Question: Recently I've found out <URL> to change google maps appearance as the following image suggests

In the help menu, it is adviced that 'JSON' can be used to modify the default map or create a new style. Even though I can get the code and understand its meaning, I don't know how and where to use it to create a black and white map style. How can I do that?
The code is
'''
[
{
"featureType": "landscape",
"stylers": [
{ "color": "#ffffff" }
]
},{
"featureType": "road",
"stylers": [
{ "color": "#000000" }
]
},{
"featureType": "water",
"elementType": "geometry",
"stylers": [
{ "color": "#ffffff" }
]
},{
"featureType": "poi",
"stylers": [
{ "color": "#ffffff" }
]
}
]
'''
Google suggests <URL> but I don't know how to apply it. Where is 'MapOptions' for instance?
Any ideas are more than welcome!
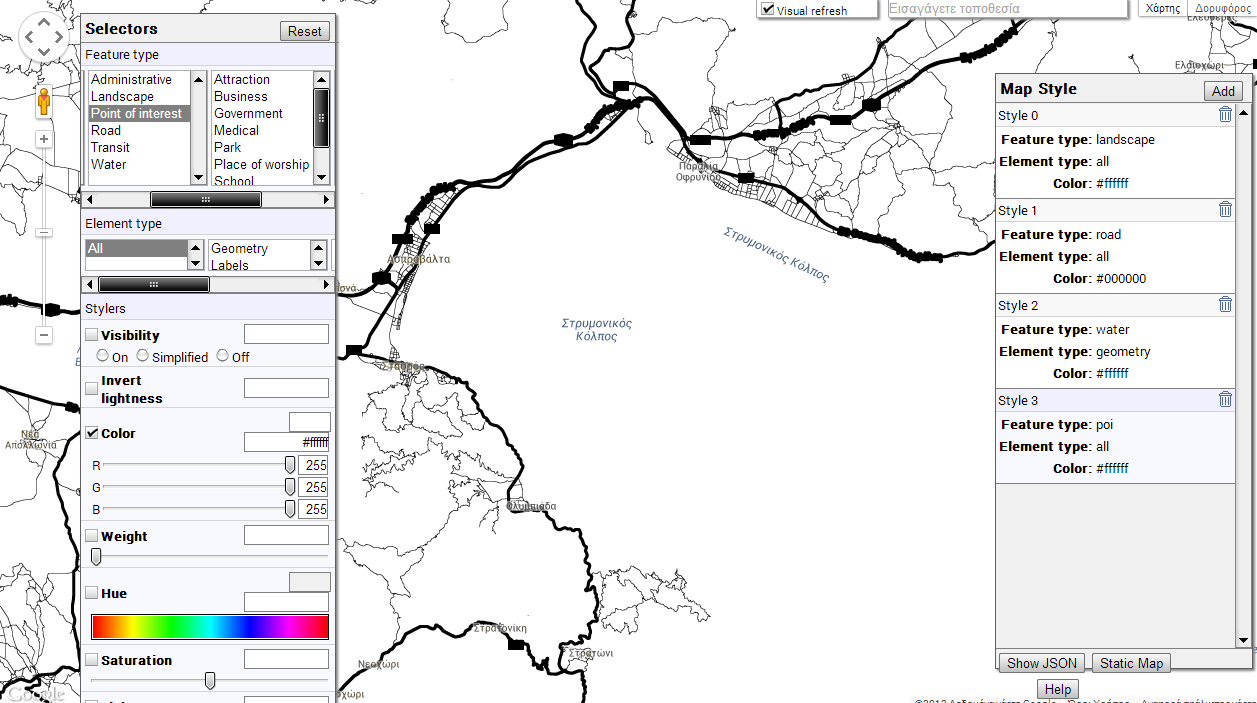
Answer: Here's a FULL example for you to follow:
I added it all here.
'''
<!DOCTYPE html>
<html>
<head>
<title>Google Maps</title>
<style> #map-canvas { margin: 0; padding: 0; height: 400px; width: 100%; }
</style>
<script type="text/javascript" src="https://maps.googleapis.com/maps/api/js?v=3.exp&sensor=false"></script>
<script type="text/javascript" src="https://www.google.com/jsapi"></script>
<script>
function initialize() {
var styles = [
{
"featureType": "landscape",
"stylers": [
{ "color": "#ffffff" }
]
},{
"featureType": "road",
"stylers": [
{ "color": "#000000" }
]
},{
"featureType": "water",
"elementType": "geometry",
"stylers": [
{ "color": "#ffffff" }
]
},{
"featureType": "poi",
"stylers": [
{ "color": "#ffffff" }
]
}
];
google.maps.visualRefresh = true;
var styledMap = new google.maps.StyledMapType(styles,{name: "Styled Map"});
var mapDiv = document.getElementById('map-canvas');
var myOptions = {
zoom: 4,
center: new google.maps.LatLng(-25.363882, 131.044922),
mapTypeId: google.maps.MapTypeId.ROADMAP
};
map = new google.maps.Map(mapDiv, myOptions);
map.mapTypes.set('map_style', styledMap);
map.setMapTypeId('map_style');
}
google.maps.event.addDomListener(window, 'load', initialize);
</script>
</head>
<body>
<div id="map-canvas">
</body>
</html>
'''